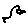
Label: bird